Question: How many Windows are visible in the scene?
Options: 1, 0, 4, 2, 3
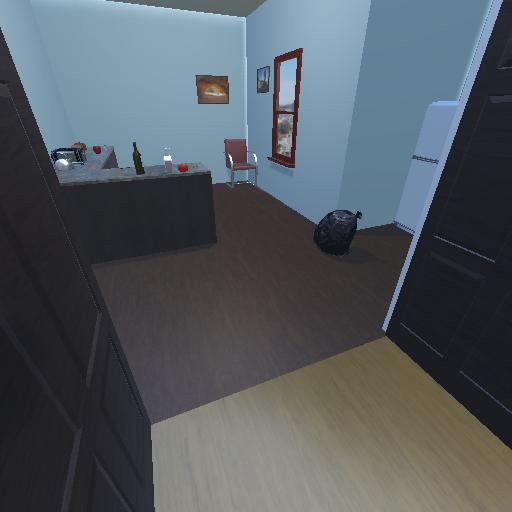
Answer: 1